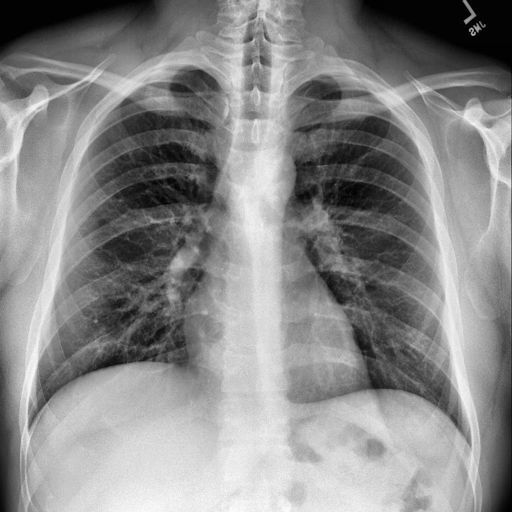
Finding: NORMAL